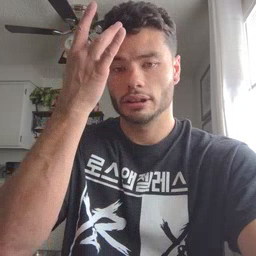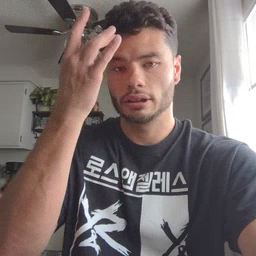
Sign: sick